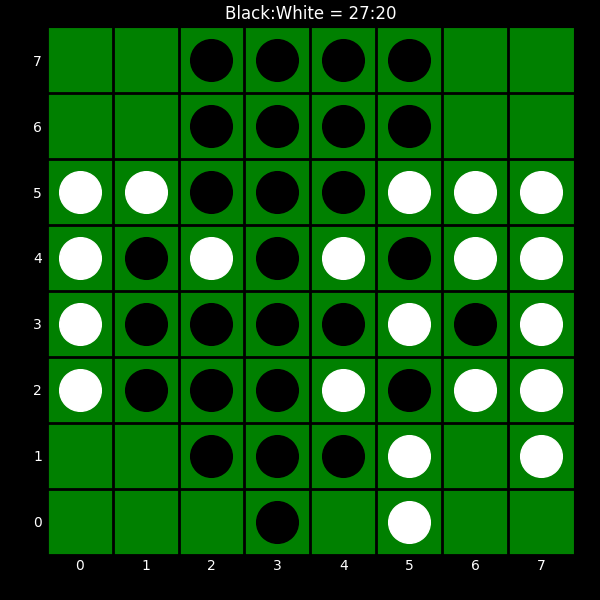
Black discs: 27
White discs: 20